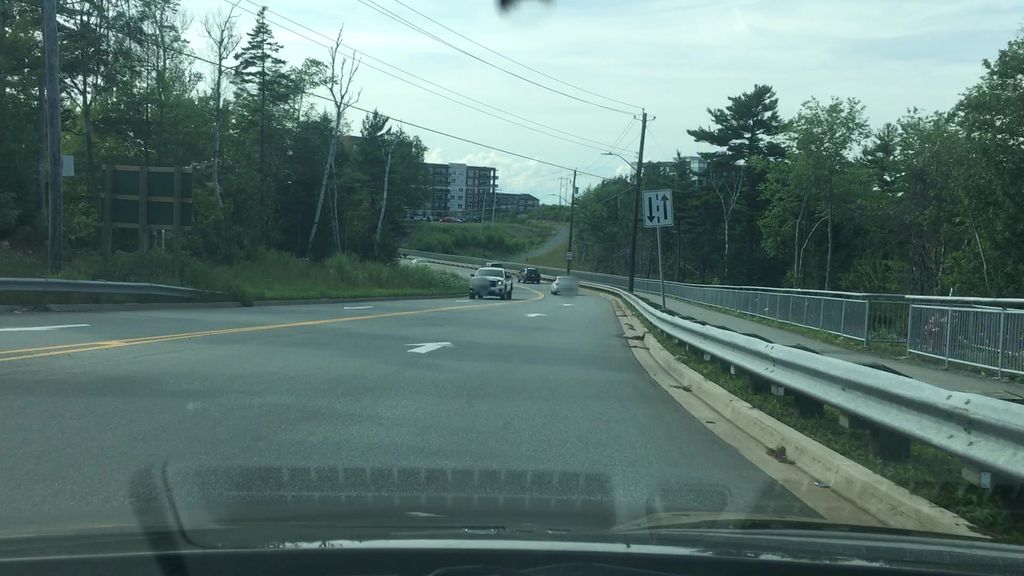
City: halifax